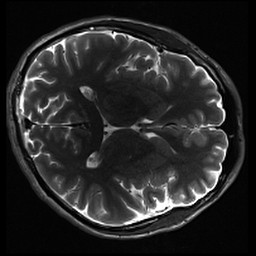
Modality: inplaneT2
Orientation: axial